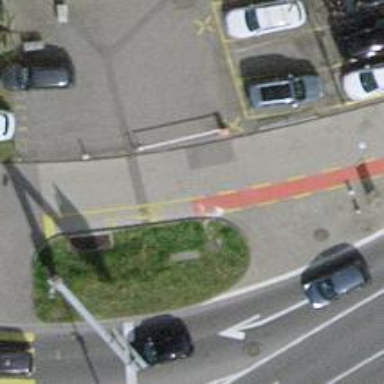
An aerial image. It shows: Lift gate barrier.